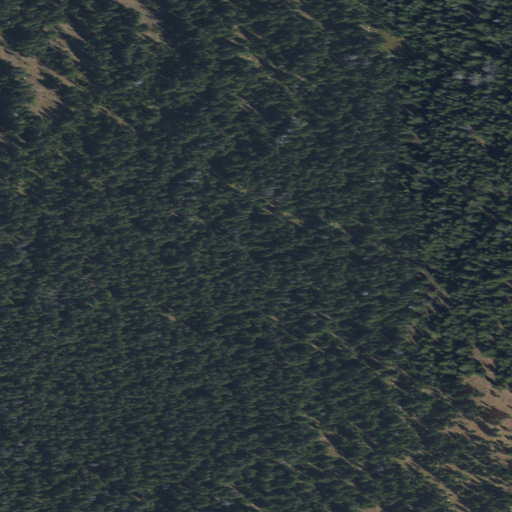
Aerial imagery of mountain in Montana named Breakneck Plateau containing evergreen forest and shrub